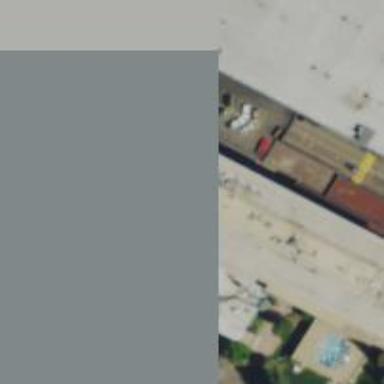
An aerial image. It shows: Part of building.